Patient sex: M
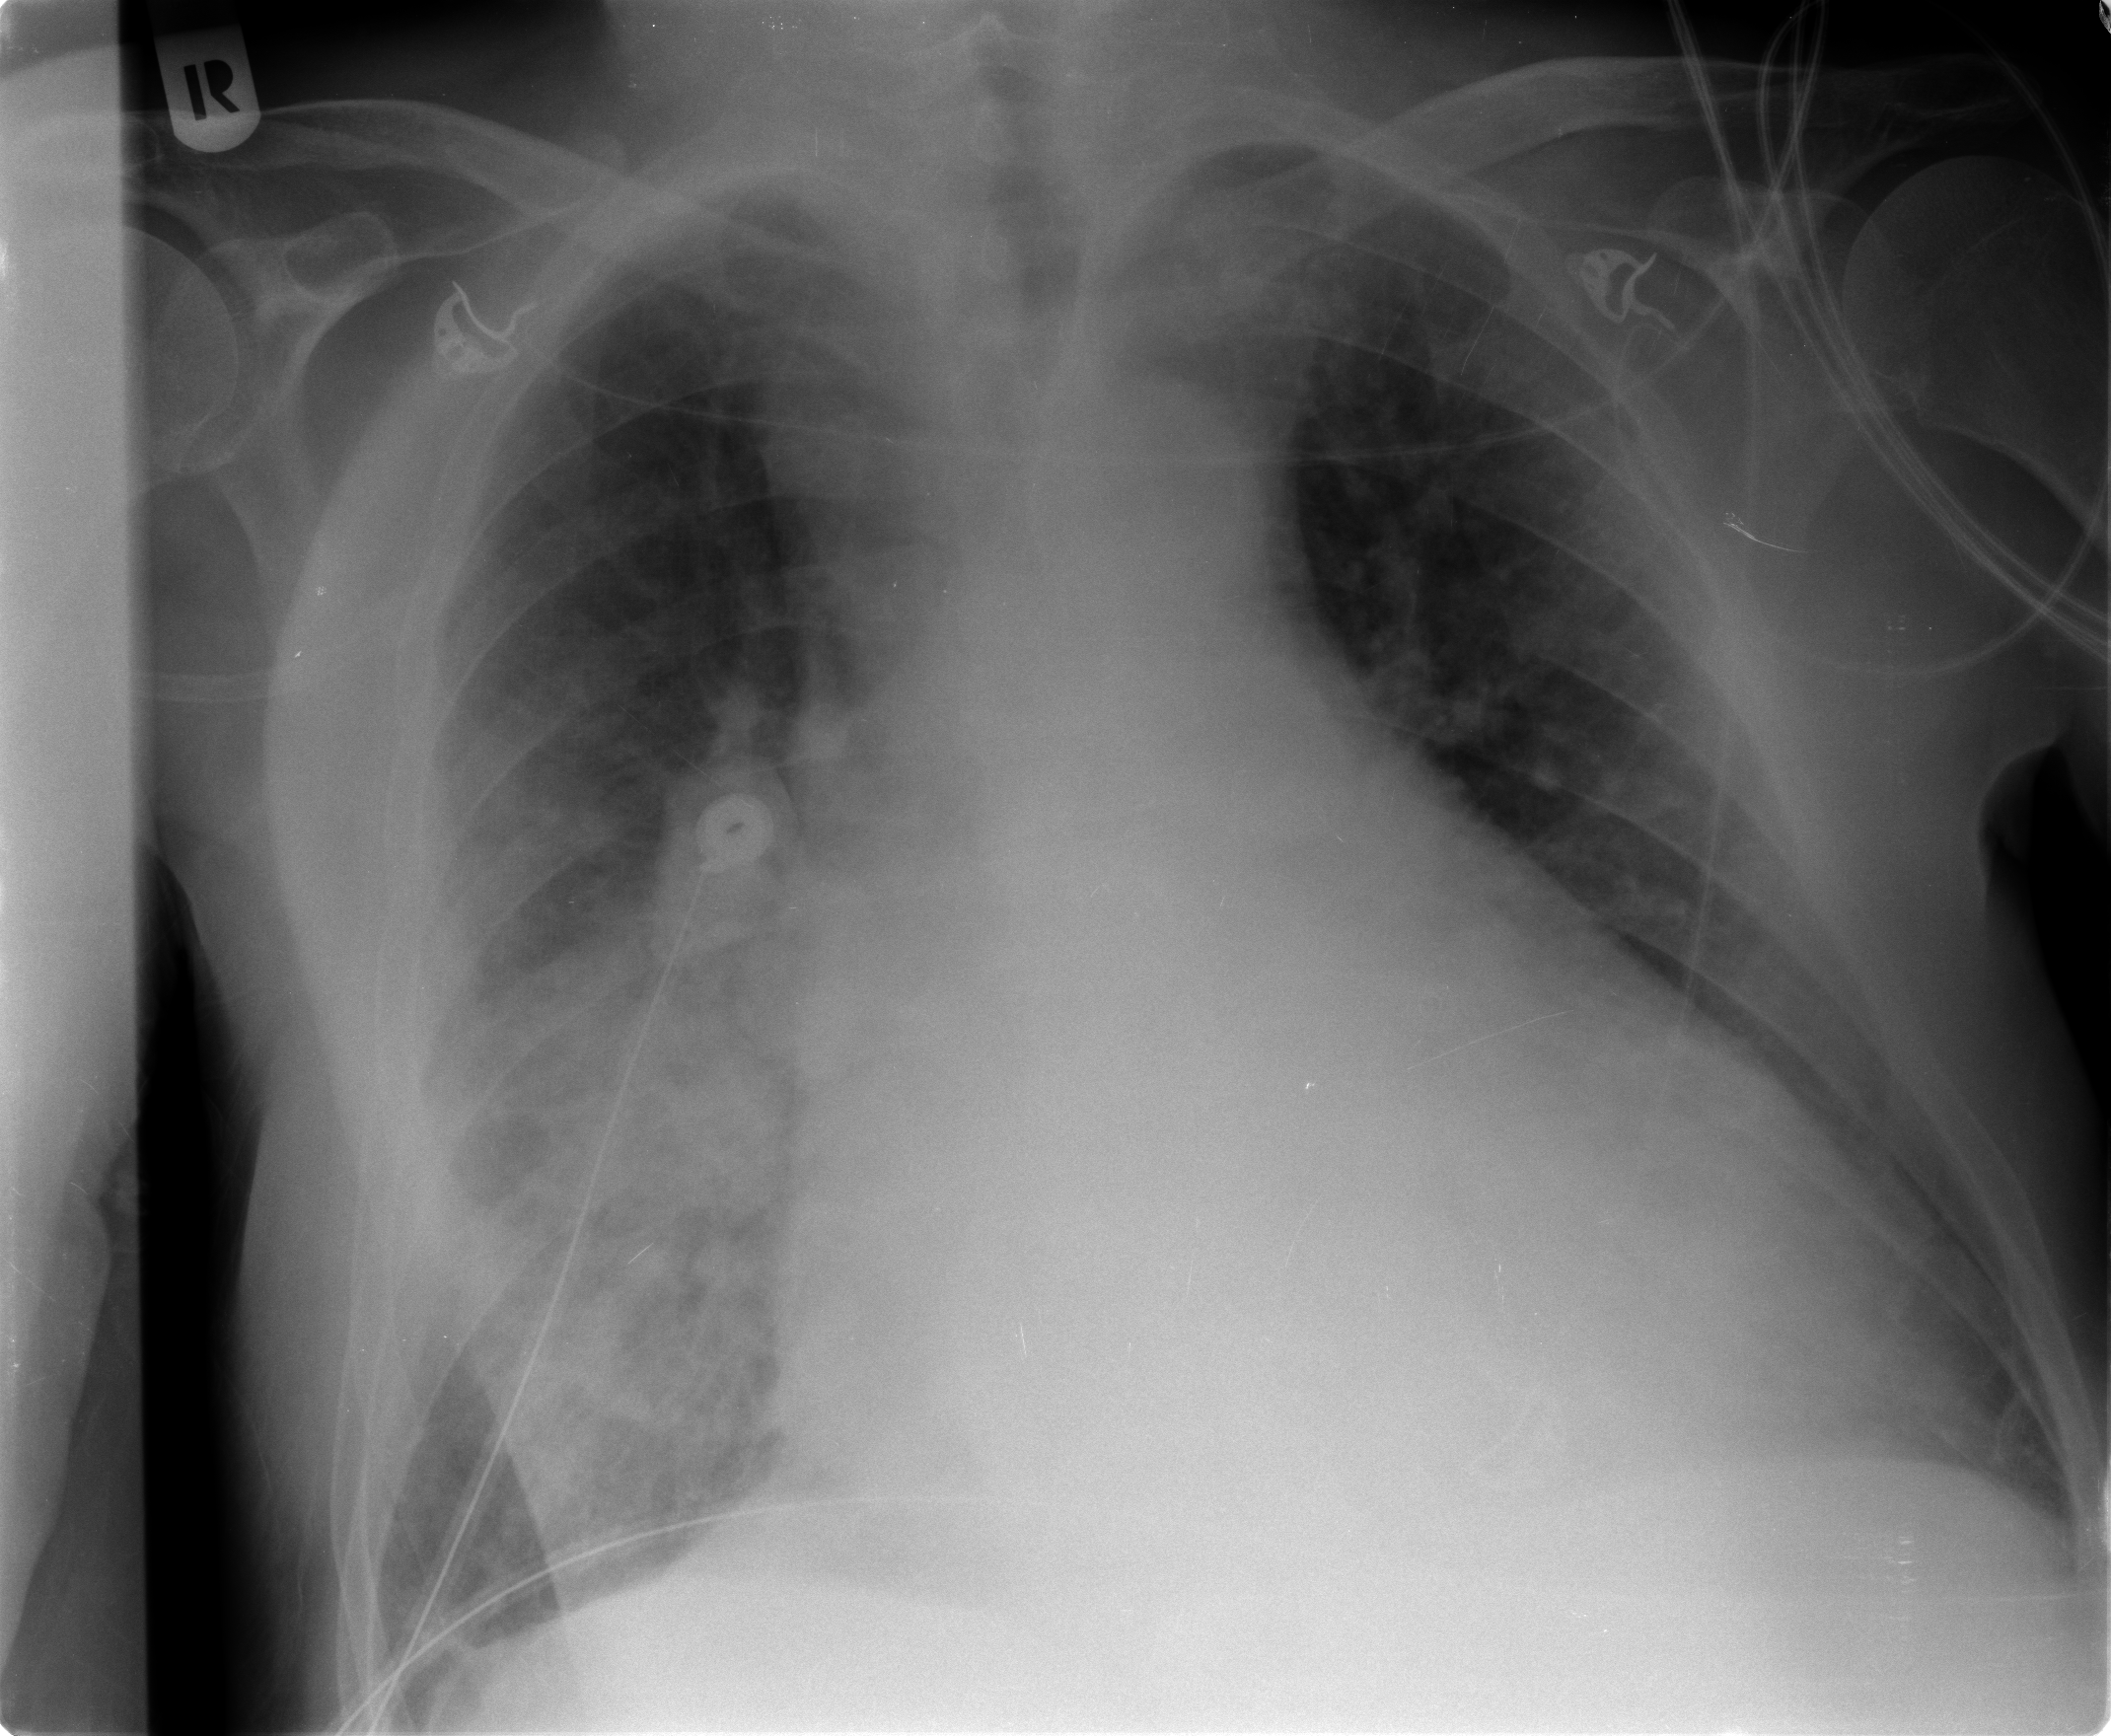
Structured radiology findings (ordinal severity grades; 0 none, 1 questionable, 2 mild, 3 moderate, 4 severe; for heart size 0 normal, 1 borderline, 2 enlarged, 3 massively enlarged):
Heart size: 3
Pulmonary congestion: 2
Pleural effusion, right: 0
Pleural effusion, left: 0
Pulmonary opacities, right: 3
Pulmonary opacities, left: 0
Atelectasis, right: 2
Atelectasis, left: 0